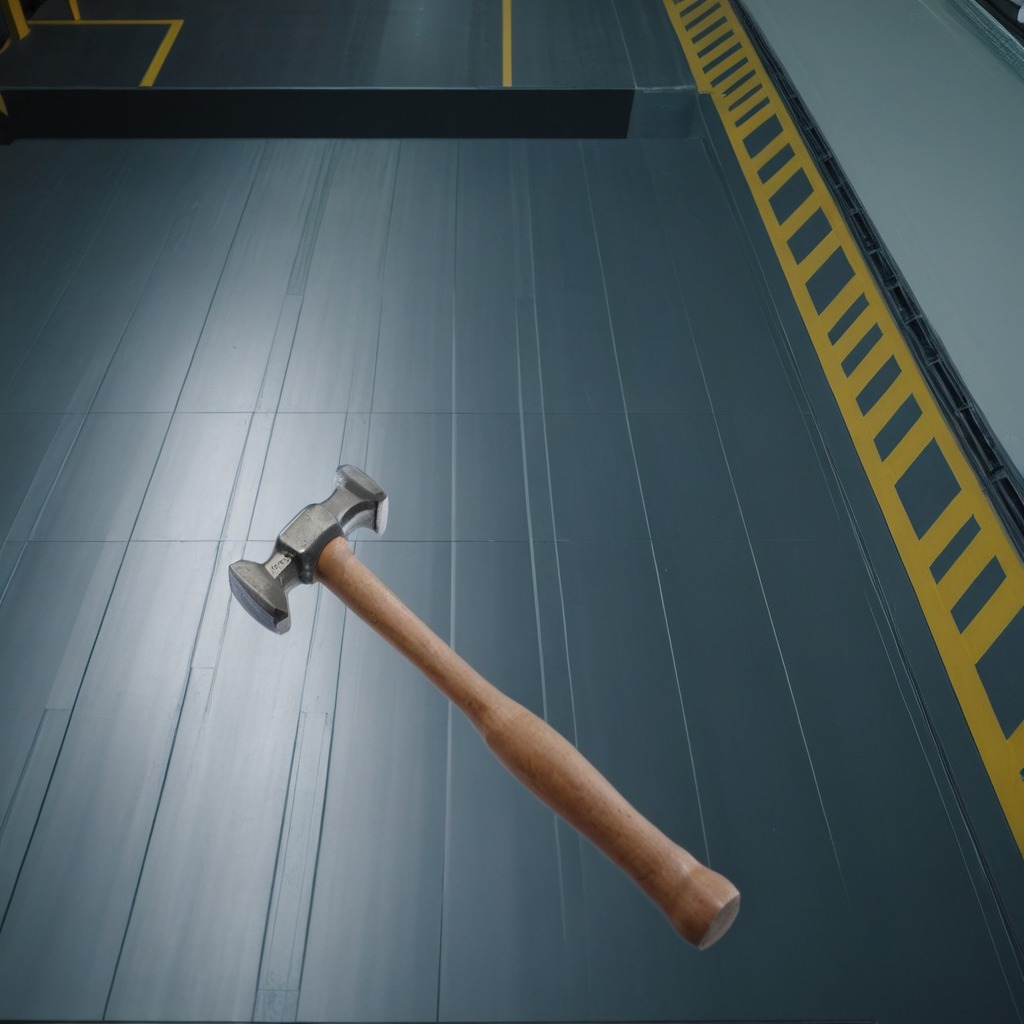
A hammer lies on the toolbox surface in an airplane hangar workshop 8K.